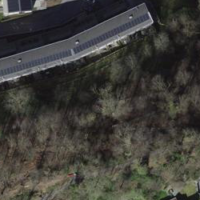
EUNIS habitat code: 53
Species observed at this site:
Fagus sylvatica
Taxus baccata